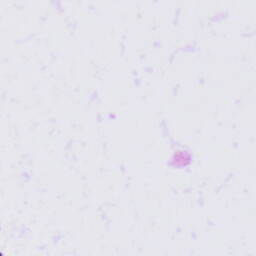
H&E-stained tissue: Tonsil